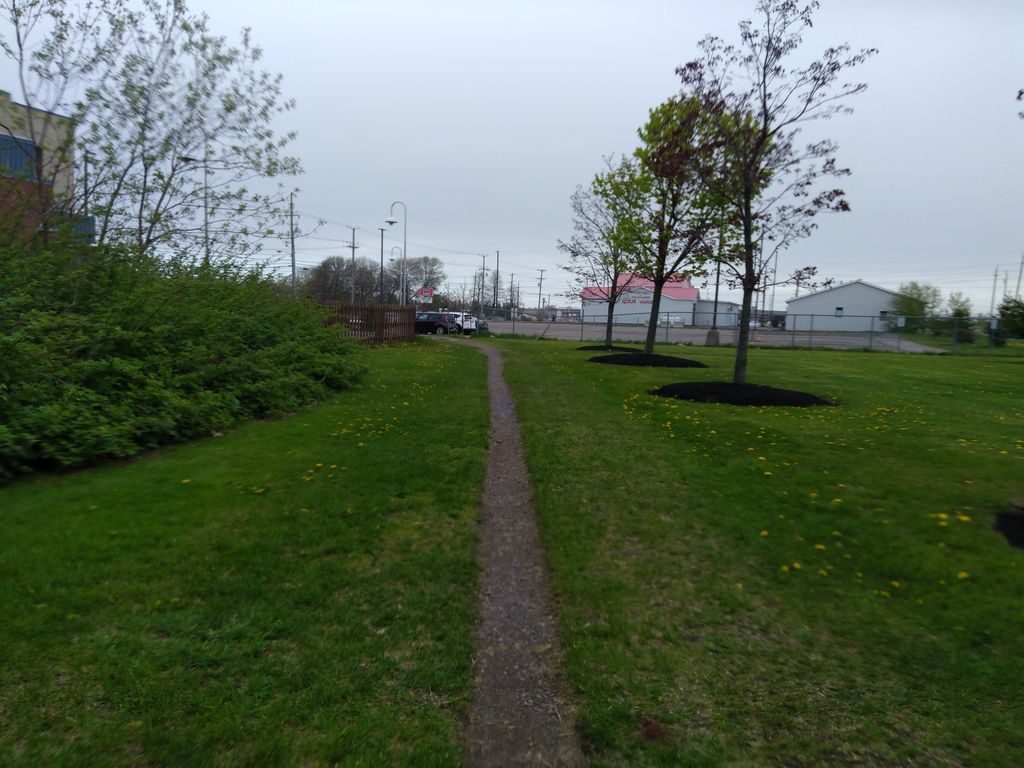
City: charlottetown